Question: I'm trying to integrate Facebook sharing procedure into my app. I'm using 'UIActivityViewController' like this:
'''
NSArray * activityItems = @[self.imgView.image, self.txtField.text];
UIActivityViewController * activityVC = [[UIActivityViewController alloc] initWithActivityItems:activityItems applicationActivities:nil];
[self presentViewController:activityVC animated:YES completion:nil];
'''
Till now all have been working fine. But I've met such problem - when I click on facebook icon and enter the facebook sharing screen the alertView appears:

so the problem is - when I click Setting my controller is just dismissed and nothing happens. For twitter all is working well - when Settings button is clicked my app is going background and the Settings is opened. Why this does not work for Facebook? Any help will be appriciated.
ADDED:
Using SLComposeViewController leads to the same behavior - Settings does not open
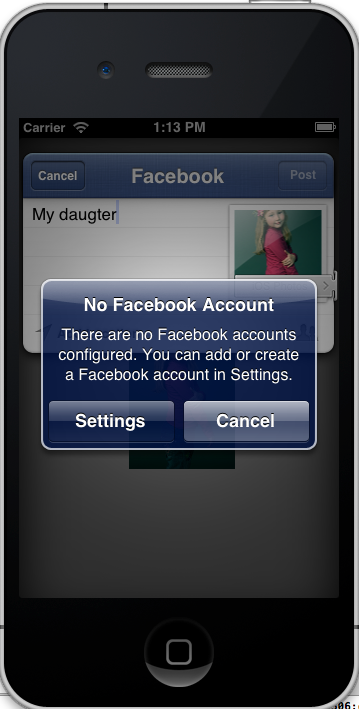
Answer: This bug seems to be fixed in new version of iOS (6.0.1) At least I have all working well since my last updgrade.